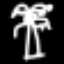
Label: palm tree